Question: I am attempting to create a pivot table and pivot chart with a title and legend that will change based on the chosen selection. For example, if I have Apple and Banana as choices, if I choose Apple the title and legend should read Apple. This part was relatively easy, however, if I choose both Apple and Banana, the pivot table shows (Multiple Items) instead.

I would like this to instead show something like "Apple, Banana", but I haven't the slightest clue of how I can do this. I have looked around online and the few people I have found that share my issue end up not getting a response (i.e. <URL>
Any help with this is very much appreciated!
EDIT: I'm willing to use a macro to get this to work, so let's see if the VBA community has any ideas.
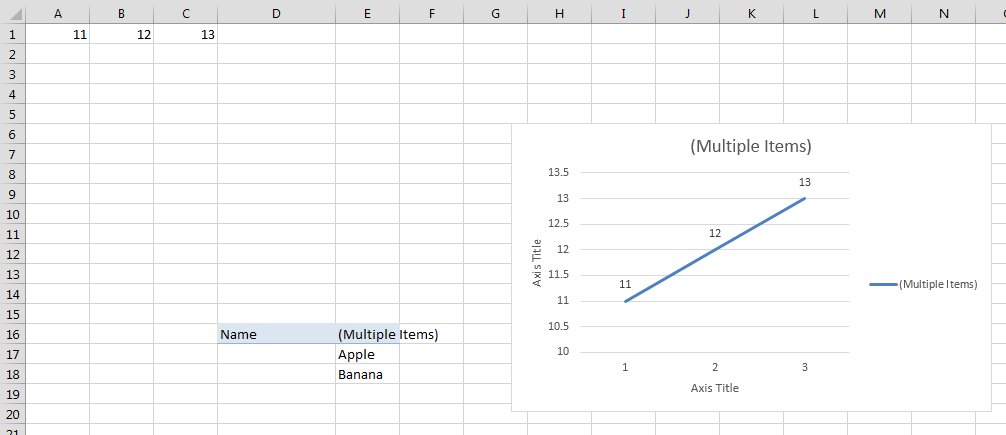
Answer: '''
Public Sub test()
Dim PVI As PivotItem
Dim Pname(100) As String
Dim MS As String
For Each PVI In ActiveSheet.PivotTables("PivotTable6").PivotFields("Name").PivotItems
Pname(i) = PVI.Value
If MS = "" Then
MS = Pname(i)
Else
MS = MS & ", " & Pname(i)
End If
i = i + 1
Next PVI
'MsgBox MS
ActiveSheet.ChartObjects(1).Chart. _
ChartTitle.Characters.Text = MS
End Sub
'''
This code will cycle through the field name (in this case "Name") in the pivot table (in this case "PivotTable6") and will collect all of the data in the array 'Pname'. It will then change your chart title to that array as a whole string with commas between.
May need a little tweaking for you application, but Im sure you can figure it out